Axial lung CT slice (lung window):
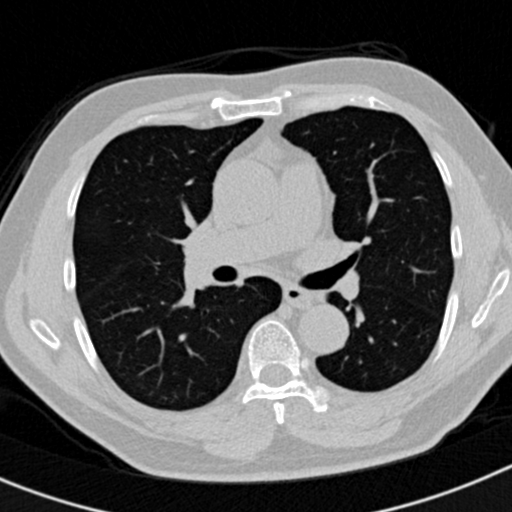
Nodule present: no